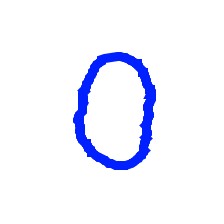
Shape: circle